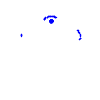
Particle: electron